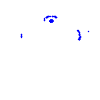
Particle: kaon